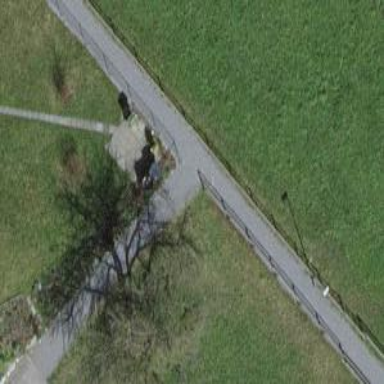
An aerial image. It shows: Path surfaced with fine gravel.